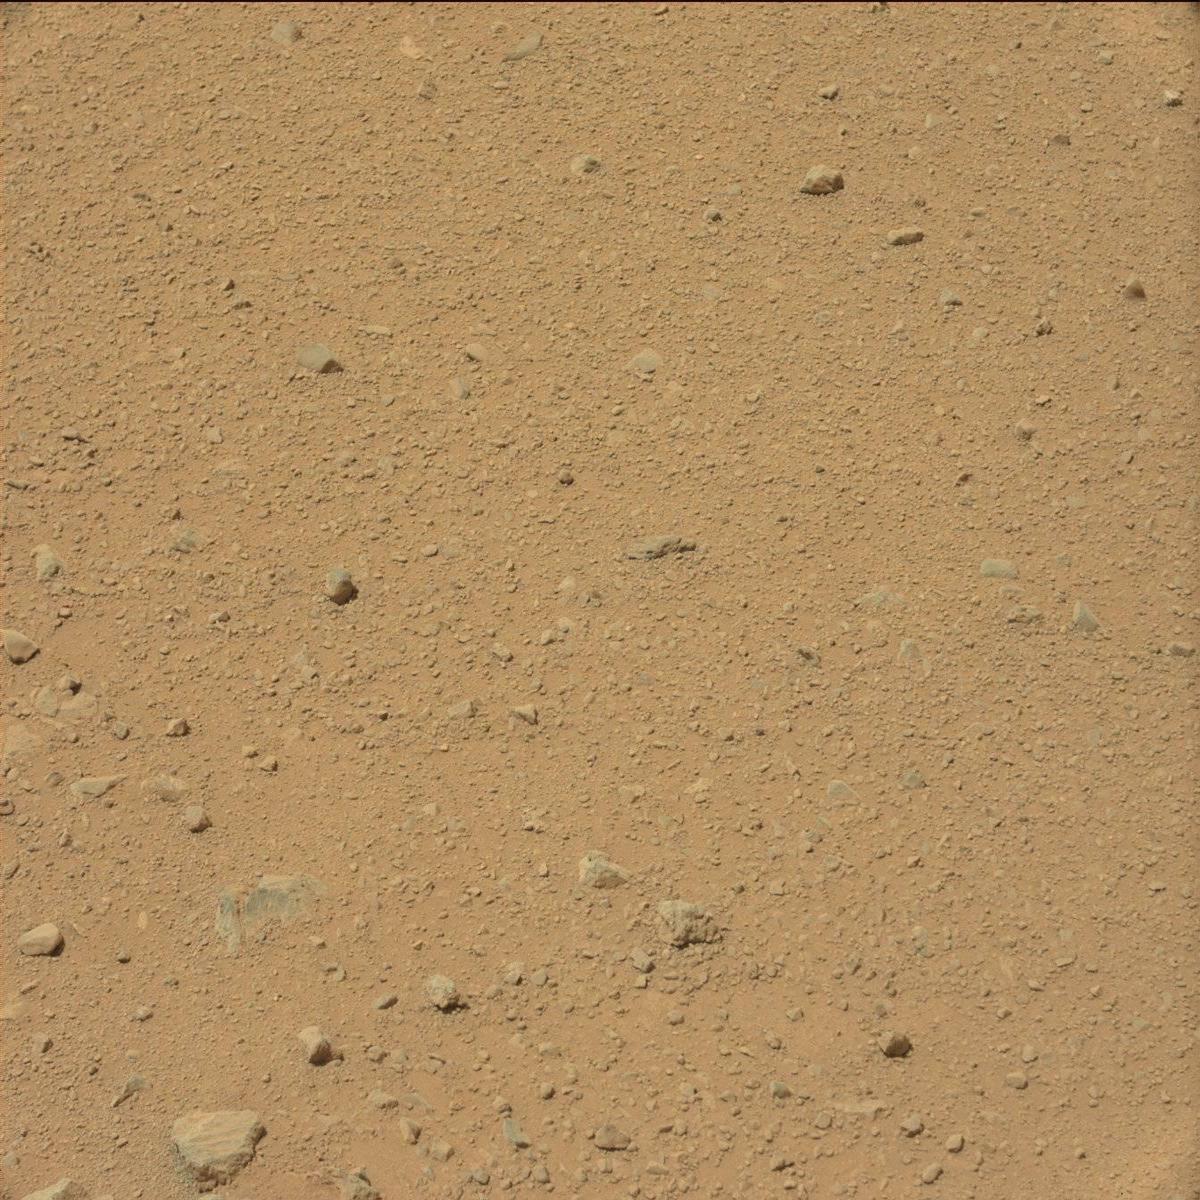
Terrain classes present: Bedrock, Rock, Sand / Soil